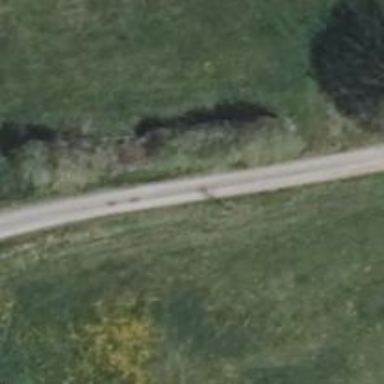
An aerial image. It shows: Compacted track road with grade3 tracktype.